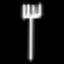
Label: fork